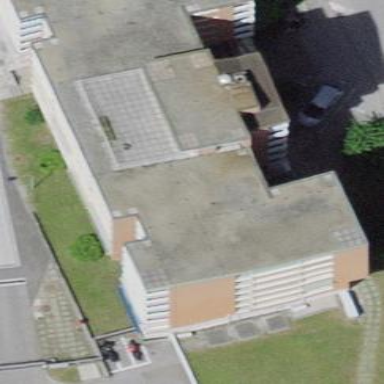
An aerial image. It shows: Industrial building.